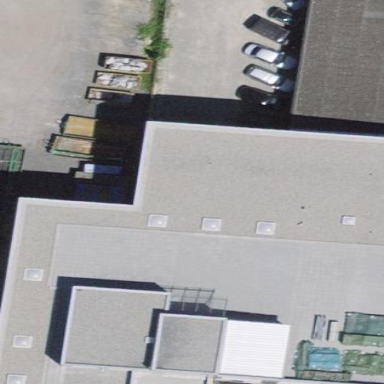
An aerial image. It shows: Industrial building.